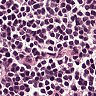
Metastatic tissue present: no